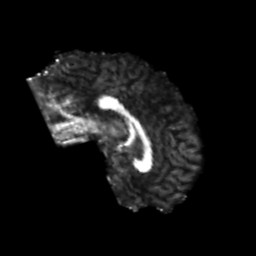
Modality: FA
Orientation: sagittal
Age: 24
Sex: male
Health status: healthy
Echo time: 0.074 s